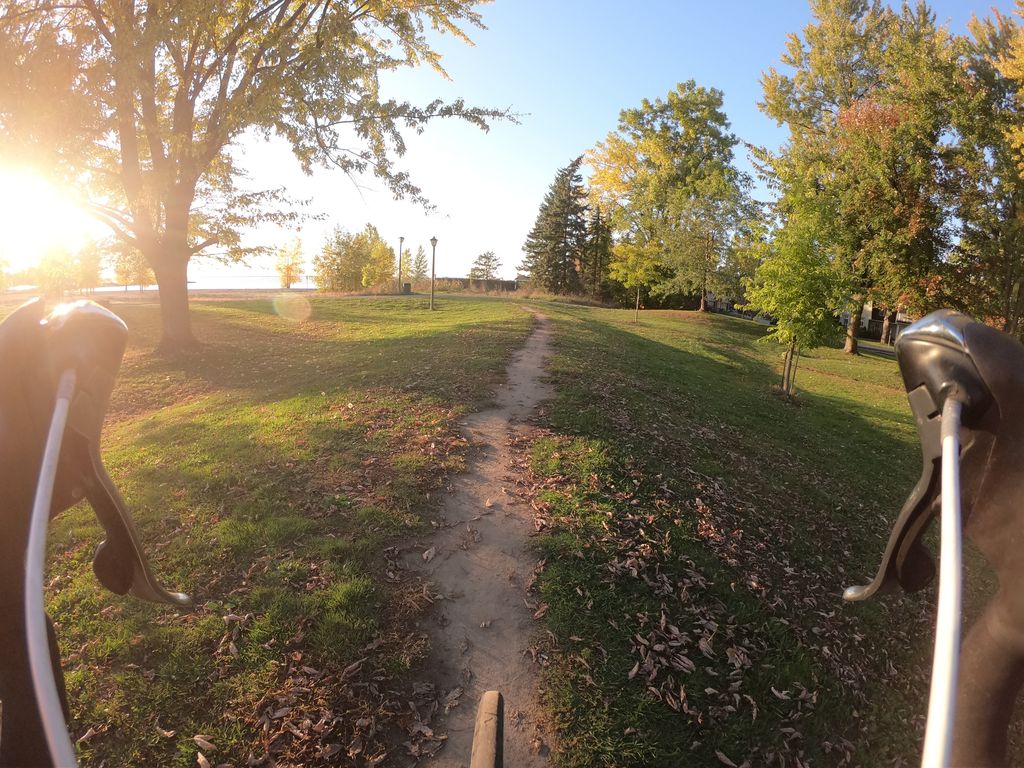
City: ottawa-gatineau